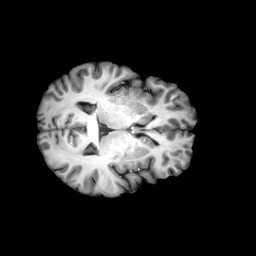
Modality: T1w
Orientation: axial
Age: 29
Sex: female
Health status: ill